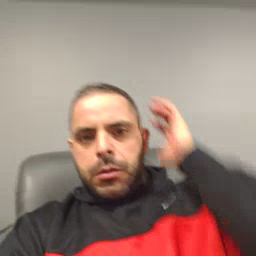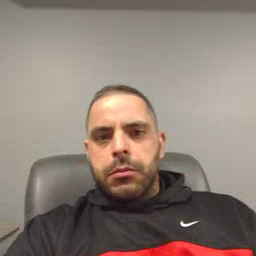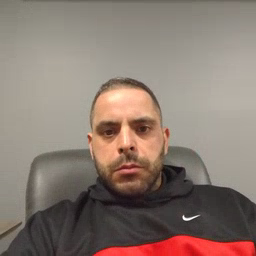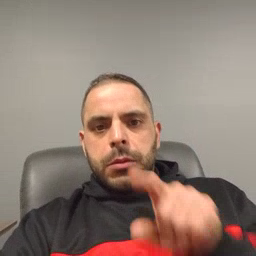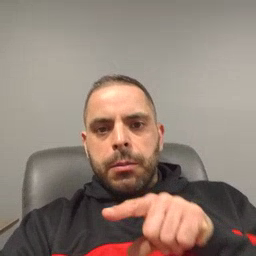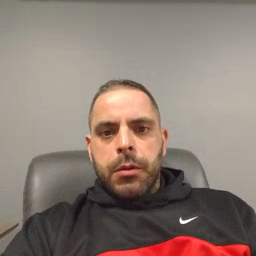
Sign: time